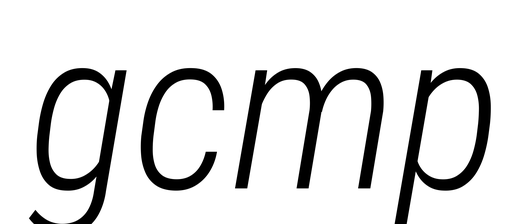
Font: Roboto-Italic_Condensed_Light_Italic